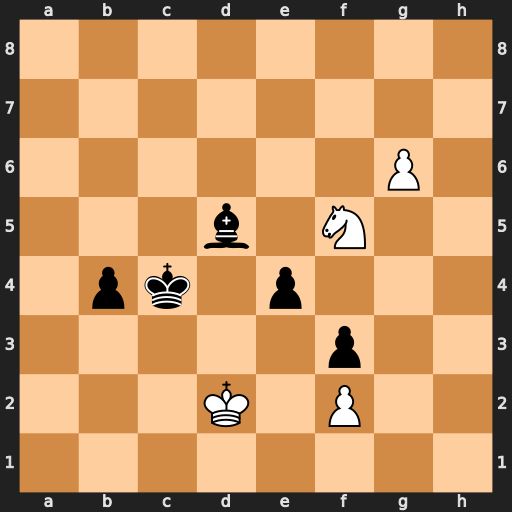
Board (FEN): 8/8/6P1/3b1N2/1pk1p3/5p2/3K1P2/8
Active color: w
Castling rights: -
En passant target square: -
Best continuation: Ne3+ Kd4 Nxd5 Kxd5 g7